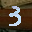
Label: 3